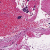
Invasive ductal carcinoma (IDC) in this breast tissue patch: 0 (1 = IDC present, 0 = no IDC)